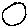
Label: circle